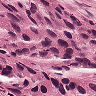
Metastatic tissue present: yes